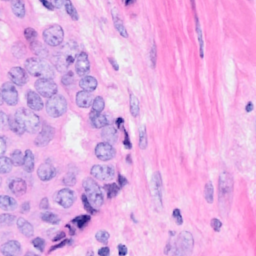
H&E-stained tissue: Breast